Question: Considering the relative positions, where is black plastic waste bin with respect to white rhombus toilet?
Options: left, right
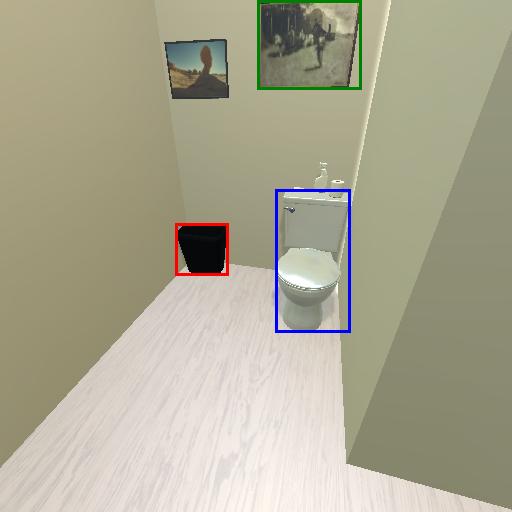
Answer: left